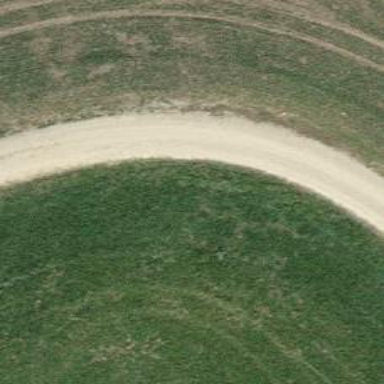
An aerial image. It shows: Gravel track with track type of grade3.